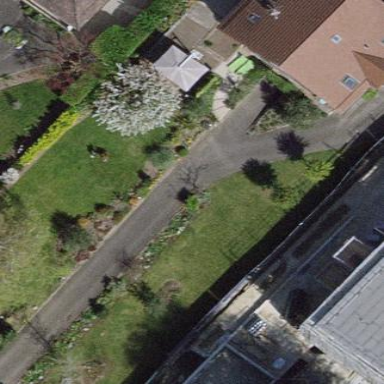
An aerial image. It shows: Garden enclosed by fence.